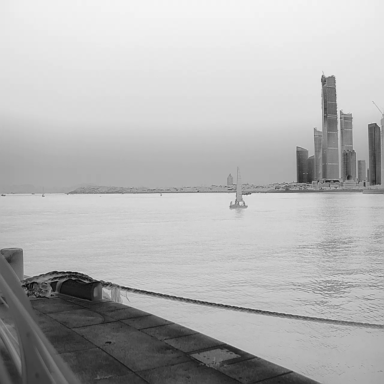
There is a sailboat in the infrared image.